Field crop: maize
Growth stage: 2
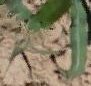
Species: maize